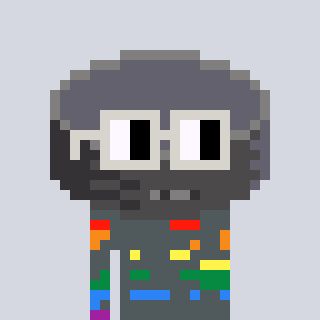
a pixel art character with square light gray glasses, a hockey puck-shaped head and a yellow-colored body on a cool background